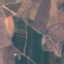
Label: PermanentCrop